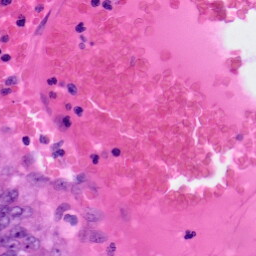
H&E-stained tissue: Colon